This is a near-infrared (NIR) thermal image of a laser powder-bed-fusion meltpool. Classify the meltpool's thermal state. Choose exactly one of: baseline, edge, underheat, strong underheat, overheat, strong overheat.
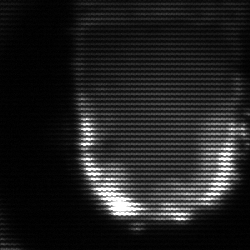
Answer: baseline